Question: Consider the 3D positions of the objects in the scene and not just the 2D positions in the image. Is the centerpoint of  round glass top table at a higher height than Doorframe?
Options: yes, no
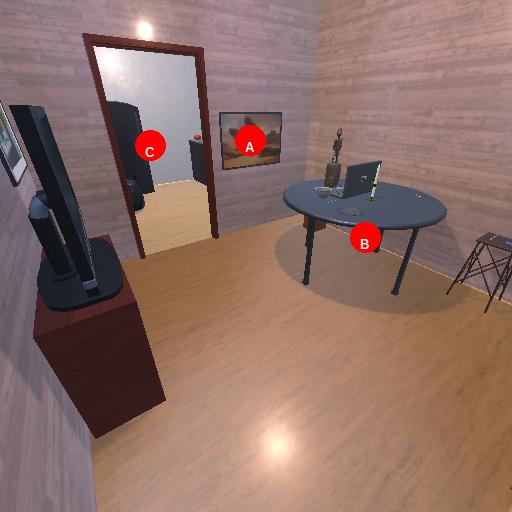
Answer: yes